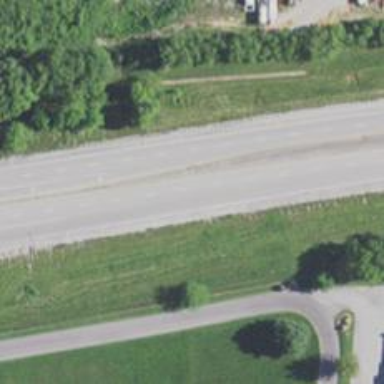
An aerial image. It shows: Asphalt trunk highway classified as expressway.